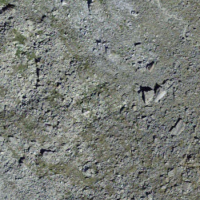
EUNIS habitat code: 31
Species observed at this site:
Dryas octopetala